Question: I have a textView and an editText which should be displayed below my imageView (sqwhite) however for some reason - I cannot see either the textView (tx) or the editText (et) (after clicking the button which successfully displays the imageView).
The strange part is I can debug and step through these methods... yet no textView or editText ever seems to appear on the screen (the imageView sqwhite appears without issue though).
## Java Snippet:
'''
private boolean isErase = false;
private EditText et;
private TextView tx;
protected void onCreate(Bundle savedInstanceState) {
super.onCreate(savedInstanceState);
setContentView(R.layout.demo);
et = (EditText) findViewById(R.id.editText1);
et.setVisibility(View.INVISIBLE);
tx = (TextView) findViewById(R.id.textView1);
'''
...
'''
public void addNewImageToScreen() {
int resourceId = R.drawable.sqwhite;
addNewTextToScreen();
int m = mImageCount % 3;
if (m == 1)
resourceId = R.drawable.sqdrk;
else if (m == 2)
resourceId = R.drawable.sqwhite;
addNewImageToScreen(resourceId);
}
private void addNewTextToScreen() {
// TODO Auto-generated method stub
et.setVisibility(View.VISIBLE);
if (isErase) {
tx.setText(et.getText().toString());
} else {
tx.setText("");
et.setVisibility(View.GONE);
}
isErase = !isErase;
}
'''
## XML Snippet:
'''
<RelativeLayout
android:layout_width="wrap_content"
android:layout_height="wrap_content" >
<ImageView
android:id="@+id/sqwhite"
android:layout_width="fill_parent"
android:layout_height="fill_parent"
android:layout_gravity="center" />
<EditText
android:id="@+id/editText1"
android:layout_width="match_parent"
android:layout_height="wrap_content"
android:layout_below="@+id/sqwhite" >
<requestFocus />
</EditText>
<TextView
android:id="@+id/textView1"
android:layout_width="wrap_content"
android:layout_height="wrap_content"
android:layout_below="@+id/editText1"
android:text=""
android:textColor="@android:color/white" />
</RelativeLayout>
'''

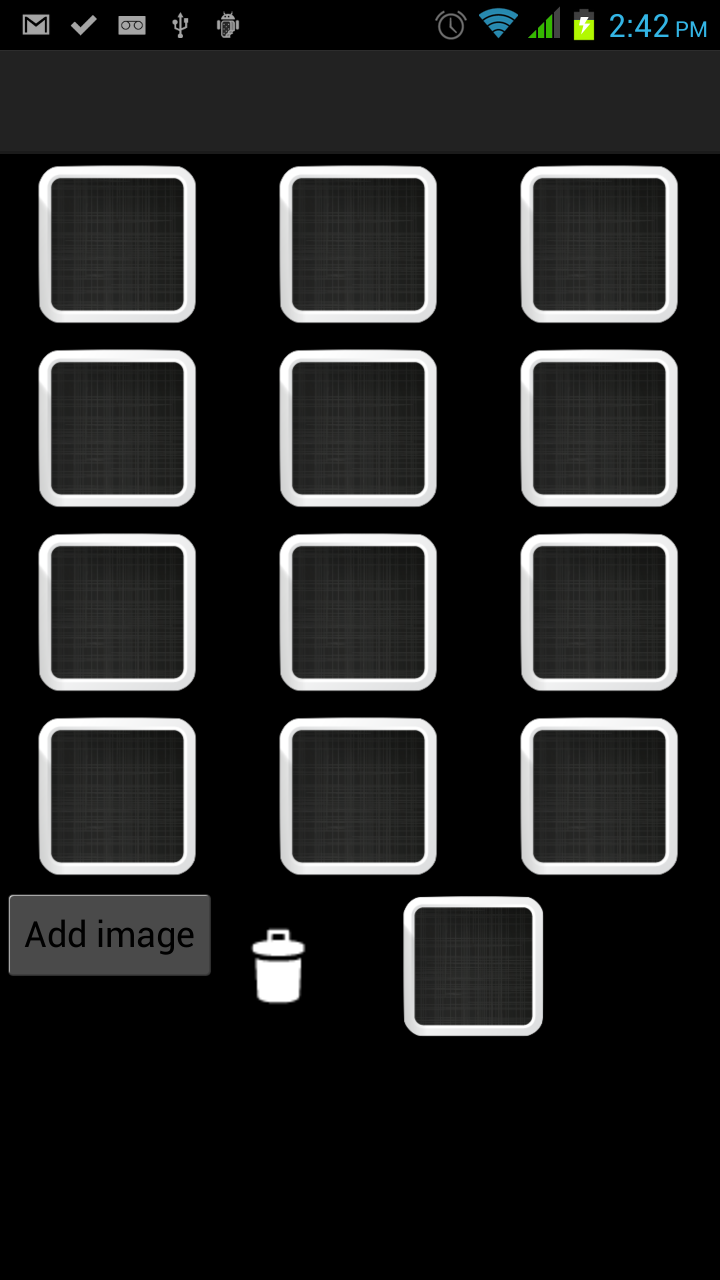
Answer: The first time you go through addNewTextToScreen, isErase is false, so the visibility is set to gone. That's why it doesn't appear